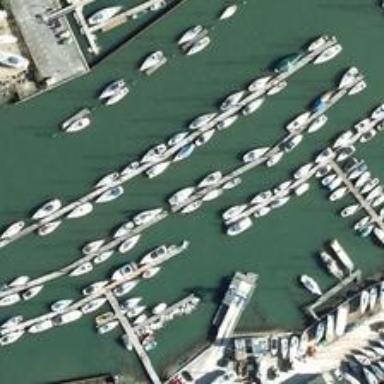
Many white ships docked at the port,some of them are blue .